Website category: sports
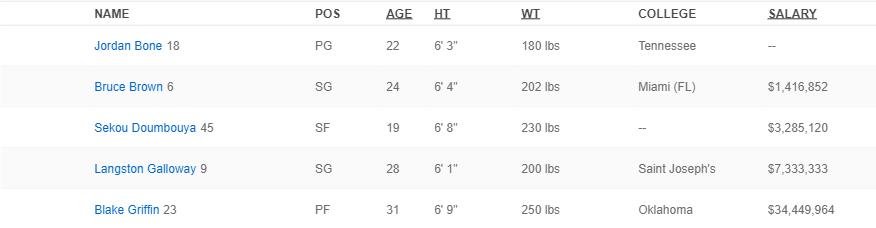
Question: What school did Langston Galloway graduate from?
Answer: Saint Joseph's

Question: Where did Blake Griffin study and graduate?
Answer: Oklahoma

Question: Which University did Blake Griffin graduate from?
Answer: Oklahoma

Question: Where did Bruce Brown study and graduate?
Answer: Miami (FL)

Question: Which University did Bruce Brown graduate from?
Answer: Miami (FL)

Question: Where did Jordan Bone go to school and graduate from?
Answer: Tennessee

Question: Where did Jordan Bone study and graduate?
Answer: Tennessee

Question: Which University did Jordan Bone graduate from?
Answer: Tennessee

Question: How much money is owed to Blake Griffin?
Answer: $34,449,964

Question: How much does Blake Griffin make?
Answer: $34,449,964

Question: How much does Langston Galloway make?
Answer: $7,333,333

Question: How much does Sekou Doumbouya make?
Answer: $3,285,120

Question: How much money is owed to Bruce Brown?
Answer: $1,416,852

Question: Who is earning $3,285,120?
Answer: Sekou Doumbouya

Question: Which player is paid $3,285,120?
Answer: Sekou Doumbouya

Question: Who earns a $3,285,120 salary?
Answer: Sekou Doumbouya

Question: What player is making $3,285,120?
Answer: Sekou Doumbouya

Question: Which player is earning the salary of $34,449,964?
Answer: Blake Griffin

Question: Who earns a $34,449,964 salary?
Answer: Blake Griffin

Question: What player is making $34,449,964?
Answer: Blake Griffin

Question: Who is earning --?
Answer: Jordan Bone

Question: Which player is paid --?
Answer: Jordan Bone

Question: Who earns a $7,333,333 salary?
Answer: Langston Galloway

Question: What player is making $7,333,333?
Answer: Langston Galloway

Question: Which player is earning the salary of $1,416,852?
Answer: Bruce Brown

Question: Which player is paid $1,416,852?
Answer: Bruce Brown

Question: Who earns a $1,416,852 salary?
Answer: Bruce Brown

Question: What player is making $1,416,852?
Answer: Bruce Brown

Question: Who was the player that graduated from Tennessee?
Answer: Jordan Bone

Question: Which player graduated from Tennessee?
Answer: Jordan Bone

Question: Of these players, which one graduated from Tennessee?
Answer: Jordan Bone

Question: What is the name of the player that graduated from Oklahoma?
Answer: Blake Griffin

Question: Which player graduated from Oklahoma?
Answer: Blake Griffin

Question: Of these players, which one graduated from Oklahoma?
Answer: Blake Griffin

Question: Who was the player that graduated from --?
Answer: Sekou Doumbouya

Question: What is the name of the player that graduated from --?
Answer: Sekou Doumbouya

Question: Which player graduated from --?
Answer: Sekou Doumbouya

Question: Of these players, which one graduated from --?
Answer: Sekou Doumbouya

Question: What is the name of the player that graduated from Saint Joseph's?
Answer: Langston Galloway

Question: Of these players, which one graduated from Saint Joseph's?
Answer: Langston Galloway

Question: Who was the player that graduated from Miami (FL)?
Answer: Bruce Brown

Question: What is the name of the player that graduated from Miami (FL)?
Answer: Bruce Brown

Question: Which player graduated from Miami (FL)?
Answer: Bruce Brown

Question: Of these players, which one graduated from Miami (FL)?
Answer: Bruce Brown